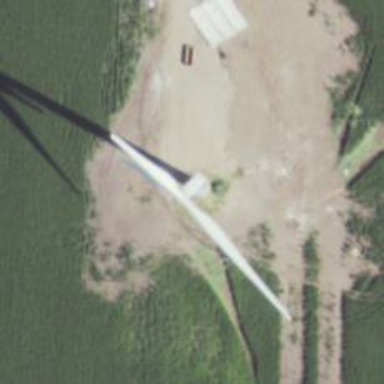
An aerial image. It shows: Wind turbine generator that utilizes wind as its source for generating electricity. It is of the horizontal axis type.